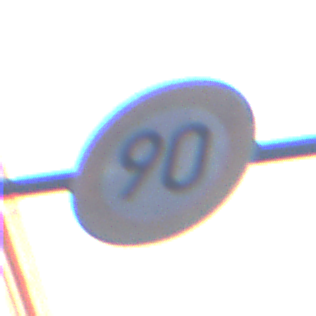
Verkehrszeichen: Geschwindigkeit90
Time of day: SunriseSunset
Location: Outdoor (Urban)
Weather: PartlyCloudy
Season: NotSpecified
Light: Natural